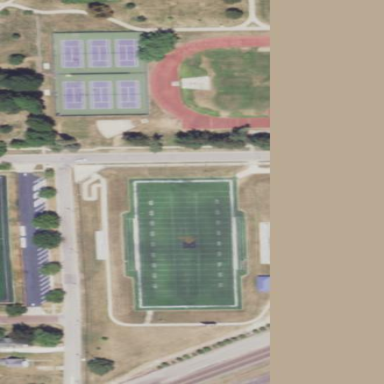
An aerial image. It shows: American football pitch for leisure and sport activities.